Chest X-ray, PA view. Patient: 68 years old, sex M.
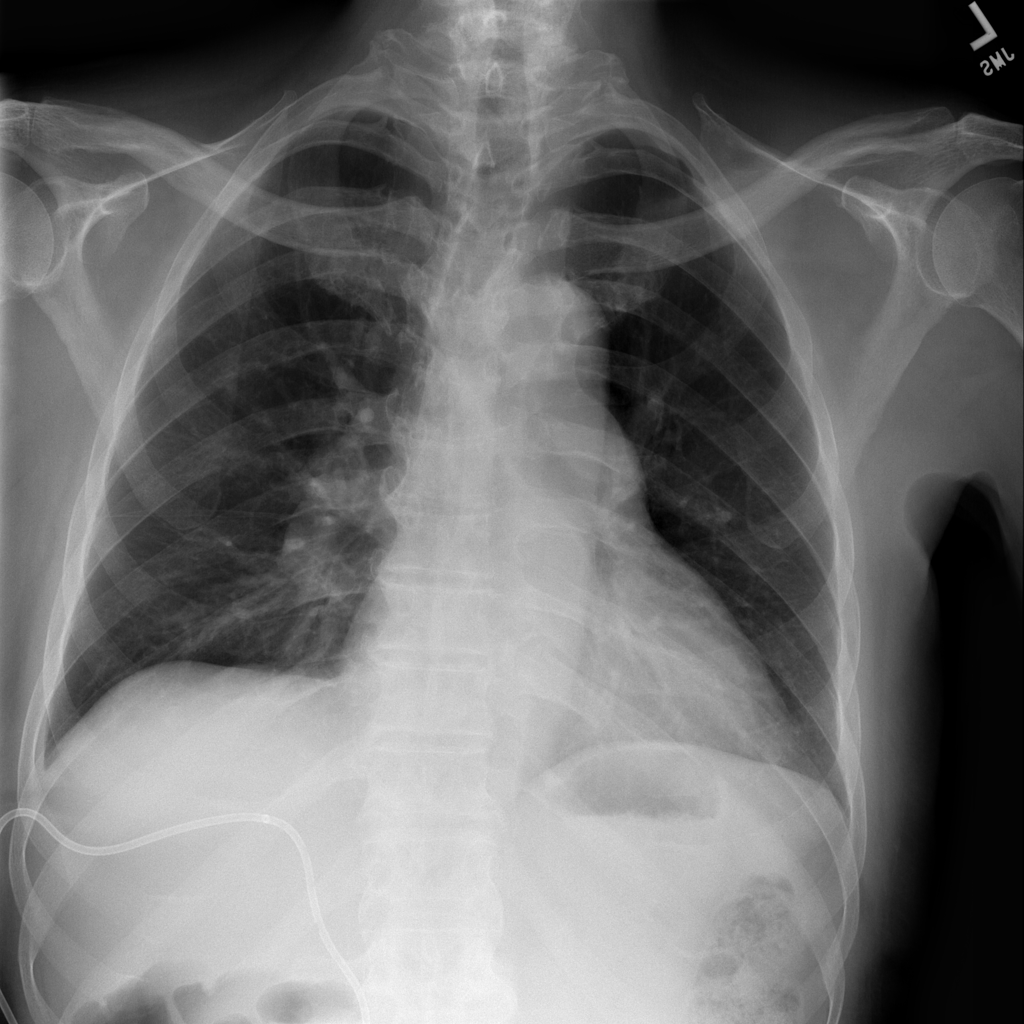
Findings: Effusion, Pleural_Thickening